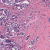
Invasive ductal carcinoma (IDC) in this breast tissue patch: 1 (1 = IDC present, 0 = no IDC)